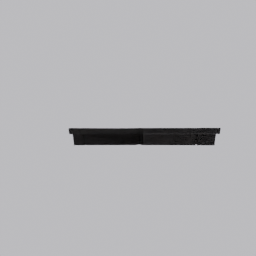
Label: architecture